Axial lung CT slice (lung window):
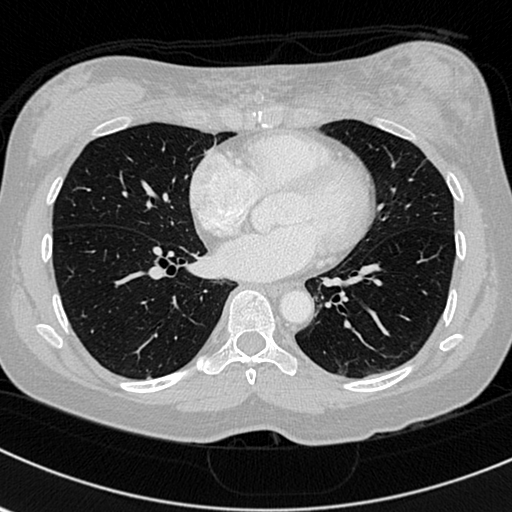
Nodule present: no